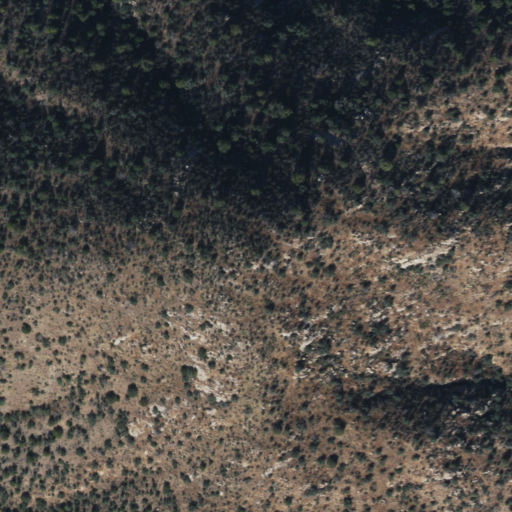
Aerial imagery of mountain in Arizona named Cedar Mountain containing evergreen forest and shrub